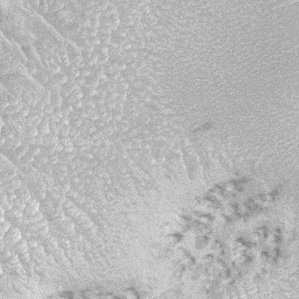
Label: frost